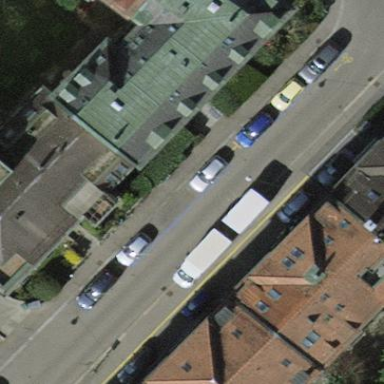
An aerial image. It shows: Parking lane.